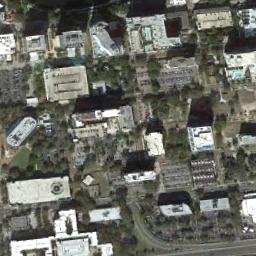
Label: commercial_area